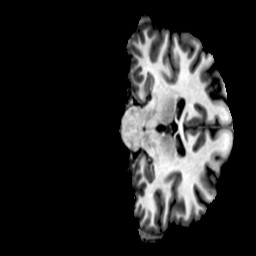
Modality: T1w
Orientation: coronal
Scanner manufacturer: ge
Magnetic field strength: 3 T
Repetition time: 0.00766 s
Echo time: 0.003476 s